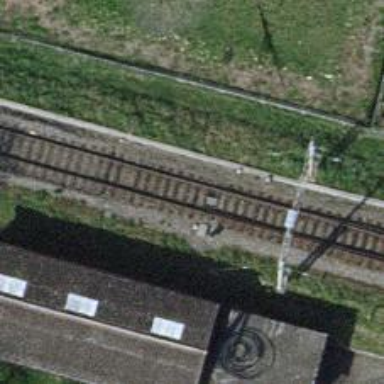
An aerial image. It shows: Railway switch.